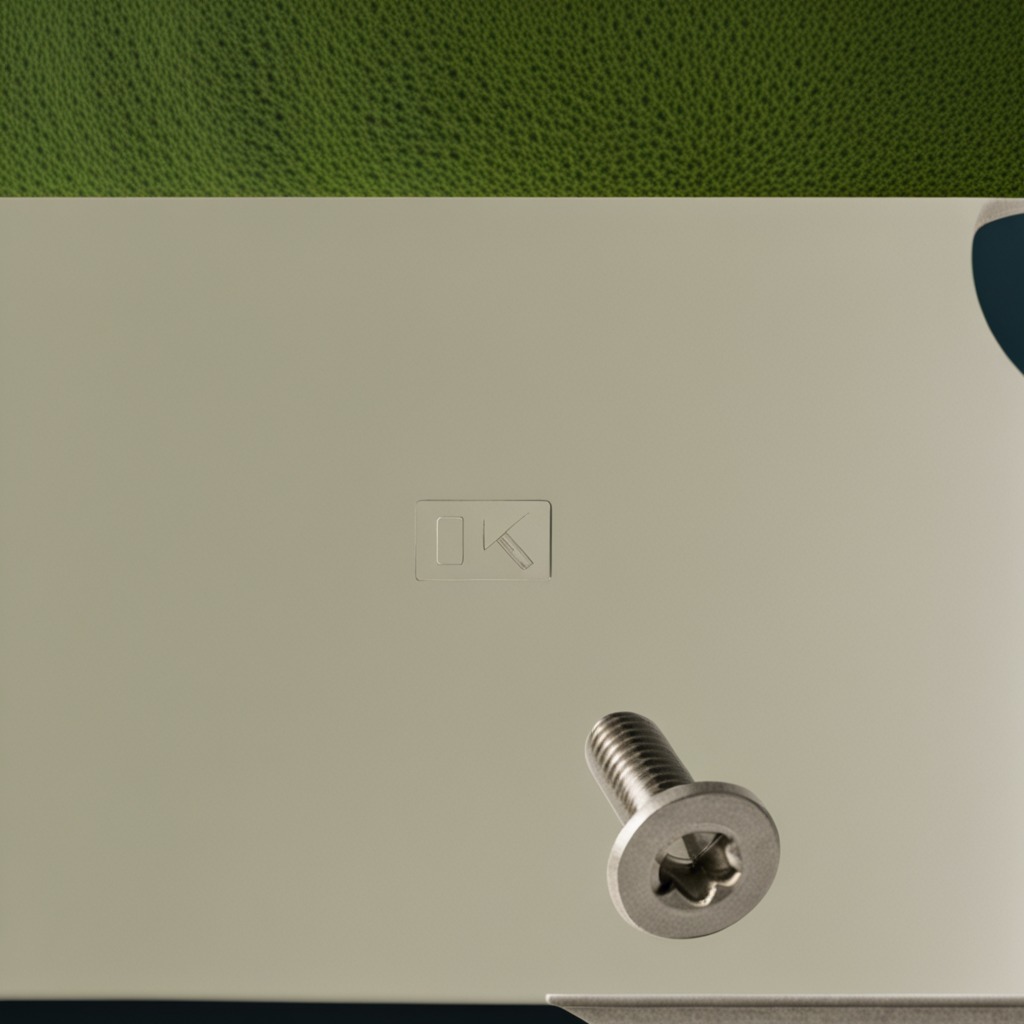
A metal screw is lying on a clean utility table in a temporary outdoor tool station afternoon light present textured surface